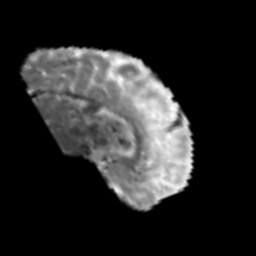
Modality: MD
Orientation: sagittal
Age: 60
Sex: male
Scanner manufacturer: siemens
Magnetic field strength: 3 T
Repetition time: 6.1 s
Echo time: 0.101 s